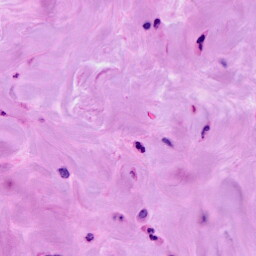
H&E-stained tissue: Breast